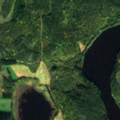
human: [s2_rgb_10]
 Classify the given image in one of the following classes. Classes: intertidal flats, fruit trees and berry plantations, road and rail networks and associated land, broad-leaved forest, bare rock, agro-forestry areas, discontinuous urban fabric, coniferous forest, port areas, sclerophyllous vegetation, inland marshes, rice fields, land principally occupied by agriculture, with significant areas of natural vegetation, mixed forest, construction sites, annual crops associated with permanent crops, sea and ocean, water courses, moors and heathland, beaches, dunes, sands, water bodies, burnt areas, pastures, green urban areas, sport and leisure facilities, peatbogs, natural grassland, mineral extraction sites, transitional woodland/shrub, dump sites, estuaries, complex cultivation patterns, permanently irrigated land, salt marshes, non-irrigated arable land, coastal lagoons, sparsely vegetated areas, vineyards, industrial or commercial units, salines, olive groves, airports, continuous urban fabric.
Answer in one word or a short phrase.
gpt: coniferous forest, mixed forest, water bodies